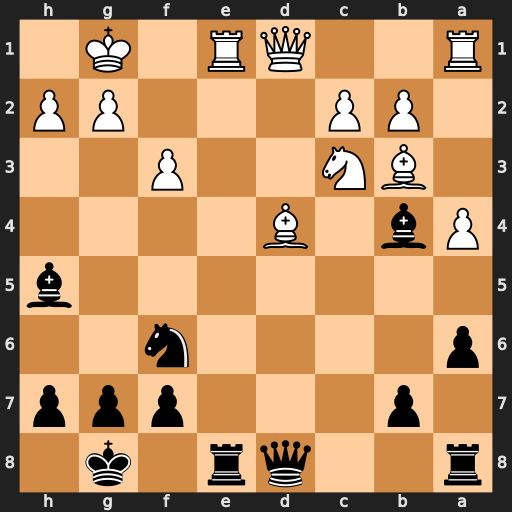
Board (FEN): r2qr1k1/1p3ppp/p4n2/7b/Pb1B4/1BN2P2/1PP3PP/R2QR1K1
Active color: b
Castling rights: -
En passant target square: -
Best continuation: Rxe1+ Qxe1 Qxd4+